Question: I'm trying to build the development version of Pandas on a Windows 7 machine with Python 2.7.6. I followed the steps here (<URL>.
1. I checked that I had the needed dependencies and some of the optional ones as well (Cython=.20, Numpy=1.7.1, Python-DateUtil=1.5, pytz=2013.9)
2. I double checked the dependencies were up to date
3. I cloned the github with: git clone git://github.com/pydata/pandas.git
4. I installed the minGW compiler suite (including C and C++ compilers)
5. The mingw setup is version 4.3.3
6. I made sure that the pydistutils.cfg is in the correct location (C:\Python27\Lib\distutils) and has the following code: [build]
compiler=mingw32
7. I attempt to build using: python setup.py build --compiler==mingw32
8. This begins to build for a few seconds, then runs into the below error

How can I fix this so it builds? Thanks!
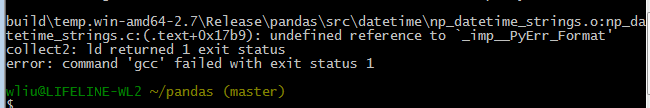
Answer: Just in case someone made the same mistake as me, I realized I'm using a 64-bit Windows 7 with only a 32-bit MinGW compiler. There's a MinGW 64 bit compiler <URL> that fixed this issue.